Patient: sex M, age 85
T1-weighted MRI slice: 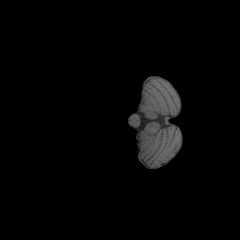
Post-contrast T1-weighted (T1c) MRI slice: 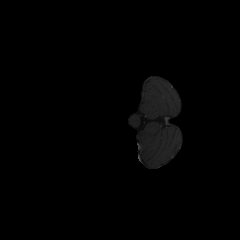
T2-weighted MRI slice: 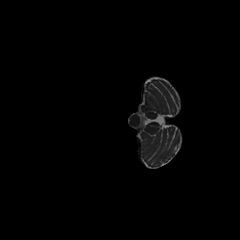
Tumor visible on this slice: no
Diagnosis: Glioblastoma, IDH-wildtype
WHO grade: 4